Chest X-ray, PA view. Patient: 47 years old, sex M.
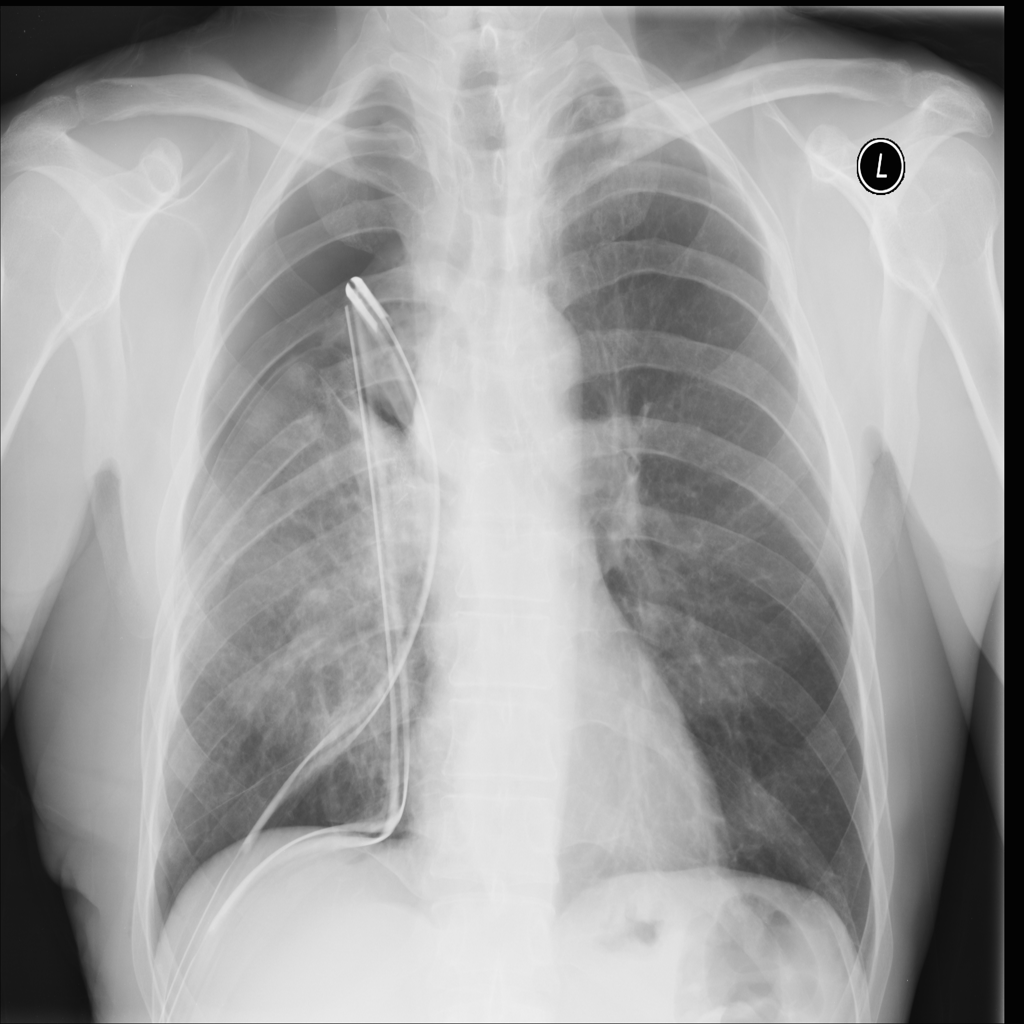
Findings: Atelectasis, Pneumothorax